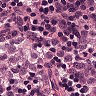
Metastatic tissue present: yes